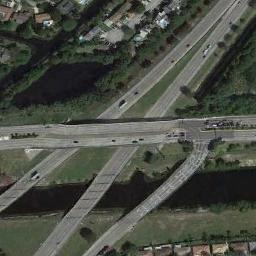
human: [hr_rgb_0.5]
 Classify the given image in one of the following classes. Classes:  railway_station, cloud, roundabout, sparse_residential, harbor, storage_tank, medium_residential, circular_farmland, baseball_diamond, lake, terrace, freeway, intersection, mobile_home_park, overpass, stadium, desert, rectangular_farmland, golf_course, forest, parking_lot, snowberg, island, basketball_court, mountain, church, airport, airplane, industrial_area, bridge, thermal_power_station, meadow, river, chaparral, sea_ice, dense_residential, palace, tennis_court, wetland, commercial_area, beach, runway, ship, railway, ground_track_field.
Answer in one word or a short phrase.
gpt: overpass